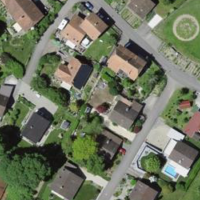
EUNIS habitat code: 54
Species observed at this site:
Phoenicurus ochruros